Aerial crown-view tile of a tropical tree (Barro Colorado Island, Panama), acquired 20241014:
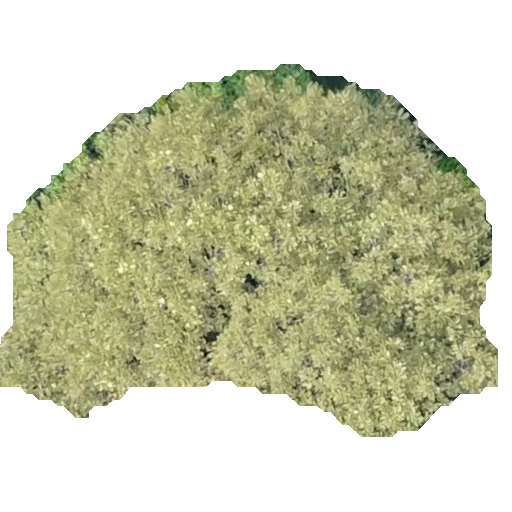
Species: Dipteryx oleifera
GBIF accepted scientific name: Dipteryx oleifera
Crown area: 212.222 m²